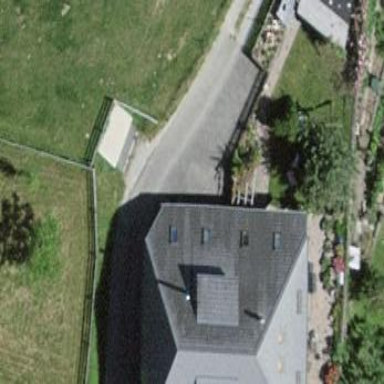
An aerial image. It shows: Residential building with hipped roof.